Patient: sex M, age 57
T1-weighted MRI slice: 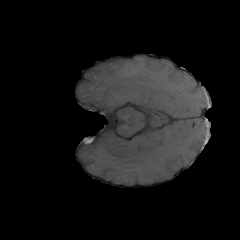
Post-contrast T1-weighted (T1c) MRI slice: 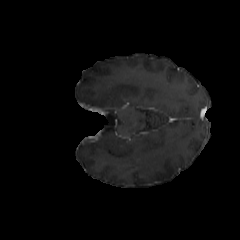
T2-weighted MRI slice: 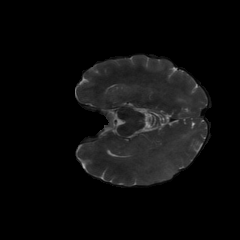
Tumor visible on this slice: yes
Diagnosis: Glioblastoma, IDH-wildtype
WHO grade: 4